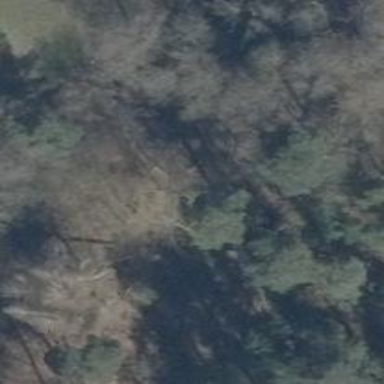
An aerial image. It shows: Culvert tunnel.